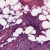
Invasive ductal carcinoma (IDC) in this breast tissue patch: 1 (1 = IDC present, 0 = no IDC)